Interaction volume radius: 5 \u00c5
Interaction volume height: 30 \u00c5
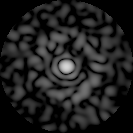
Disorder parameter: 0.8356